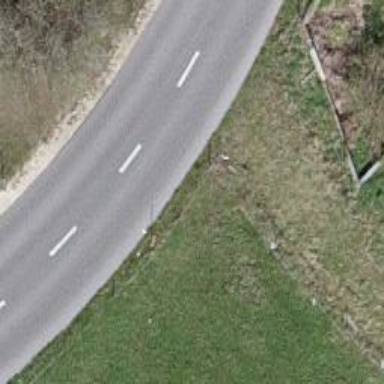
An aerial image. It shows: Asphalt tertiary road without sidewalk.